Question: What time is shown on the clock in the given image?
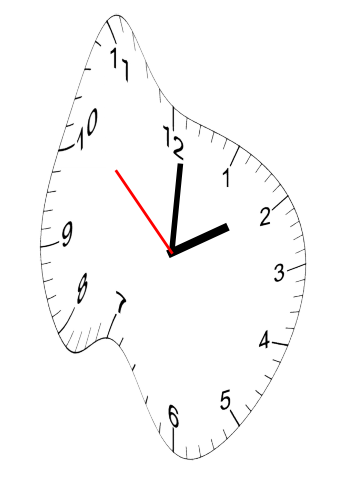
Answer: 02:00:52